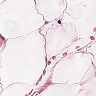
Metastatic tissue present: no